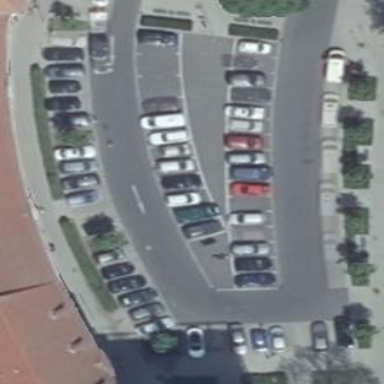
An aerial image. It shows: Parking area with paving stones surface. The parking area has normal parking spaces.